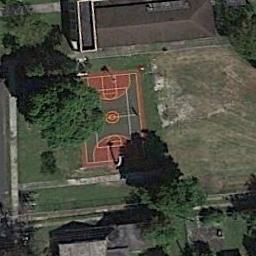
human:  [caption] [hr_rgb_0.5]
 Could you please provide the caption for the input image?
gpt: There is shade on the basketball court .

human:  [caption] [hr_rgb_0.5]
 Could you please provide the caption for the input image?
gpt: There is a basketball court on the open place next to some trees .

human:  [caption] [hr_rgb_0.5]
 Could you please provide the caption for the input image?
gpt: A basketball court on the lawn while some trees and buildings beside .

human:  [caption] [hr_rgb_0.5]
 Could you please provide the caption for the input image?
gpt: Beside the basketball court on the lawn,There is a bare lawn,Many trees and several buildings .

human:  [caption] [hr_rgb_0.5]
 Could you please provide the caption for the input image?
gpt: A house is beside the basketball court .